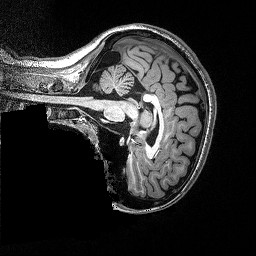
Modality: T1w
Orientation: sagittal